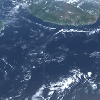
Label: water